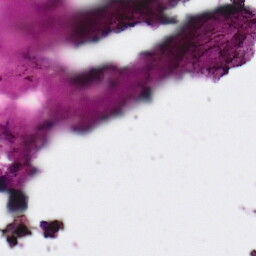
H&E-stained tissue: Ovarian